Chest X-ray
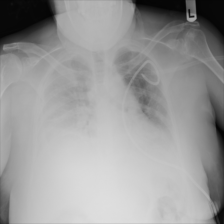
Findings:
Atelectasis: negative
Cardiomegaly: negative
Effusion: negative
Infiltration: negative
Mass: negative
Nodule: negative
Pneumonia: negative
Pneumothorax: negative
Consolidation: negative
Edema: negative
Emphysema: negative
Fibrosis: negative
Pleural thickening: negative
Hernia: negative